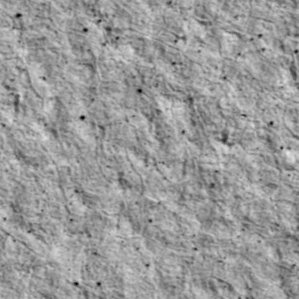
Label: non_frost